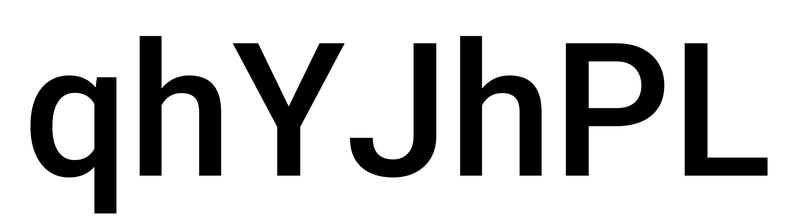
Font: Roboto_Medium